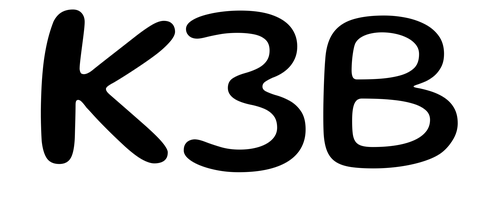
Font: Gluten_Regular